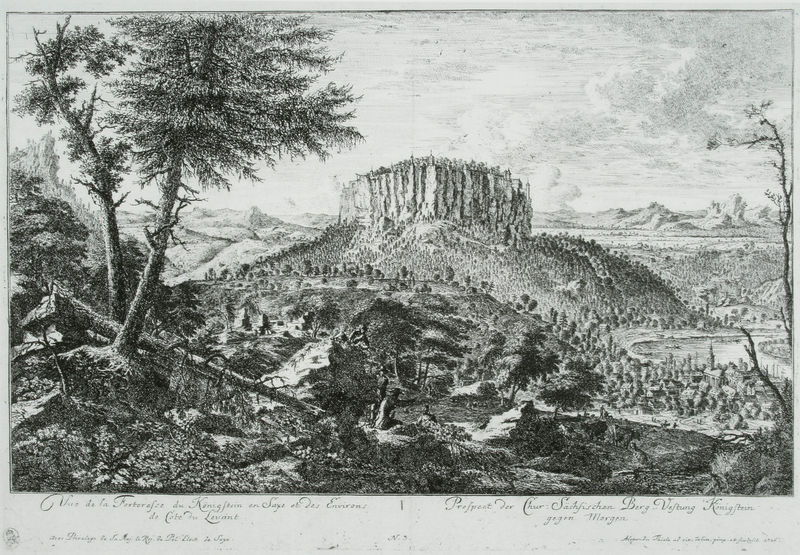
Titel: Königstein von Osten
Künstler: Johann Alexander Thiele
Standort: Dresden
Institution: Staatliche Kunstsammlungen, Kupferstich-Kabinett
Schlagwörter: baum, berg, blätter, felsen, feuer, gestein, himmel, mann, wasser, weiß, wolken, baumstämme, bäume, fluss, landschaft, menschen, see, stadt, ufer, äste, frankreich, grau, holz, männer, schwarz, skizze, zeichnung, anlage, blick, haus, hund, weg, wolke, mensch, rahmen, stein, ast, bach, baumstamm, ebene, ferne, horizont, häuser, hügel, morgen, natur, stamm, zweige, büsche, kirche, sträucher, wege, land, pflanze, pflanzen, tal, wald, schiff, schrift, abhang, berge, berghang, bergig, fels, gebirge, hang, dorf, grafik, graphik, kahl, vegetation, berglandschaft, massiv, tannen, stämme, zerstörung, inschrift, ortschaft, unterschrift, burg, wurzel, wasserlauf, festung, wälder, lichtung, druck, schwarzweiss, kuppe, schraffur, radierung, stich, text, beschriftung, fichte, nadelbaum, tanne, tinte, karte, baumbestand, wurzeln, bewachsen, wanderer, rinde, nadelbäume, fichten, kiefern, nadelholz, holländisch, postkarte, kupferstich, arbre, ciel, paysage, druch, landstrich, legende, umgestürzt, felsens, tein, königreich, morgens, renesaince, ausflugsziel, sachsen, entwurzelt, bergkuppe, colline, felsformationen, ätzung, abgestorben, dadierung, landshcaft, stahlstich, feur, abgeholzt, baumsta, gelichtet, königstein, schwarz-weisss, tann, wölfflin, bkatt, sächsisch, baumgefällt, nirnberg, colliine, village fortifié, bergfestund